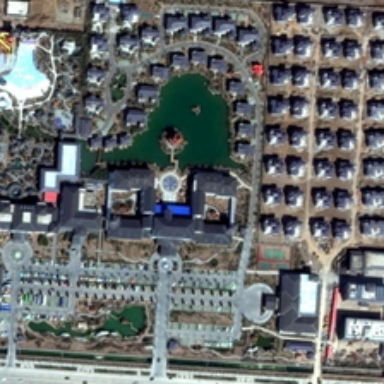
Near the road is a resort with a parking lot and some grey roof houses arranged orderly  in the center of which is a lake .